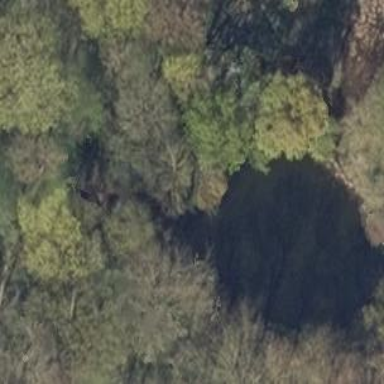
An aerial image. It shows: Serene pond surrounded by nature.